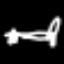
Label: bed